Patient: sex M, age 80
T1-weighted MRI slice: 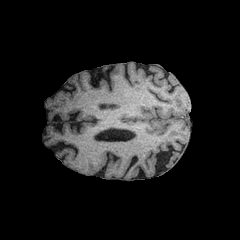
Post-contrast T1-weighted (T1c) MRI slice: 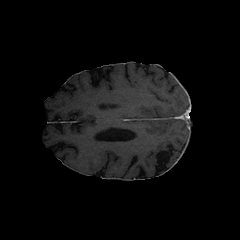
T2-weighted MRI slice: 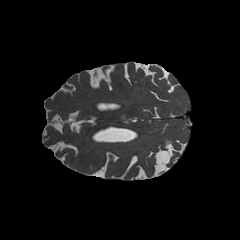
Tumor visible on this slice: no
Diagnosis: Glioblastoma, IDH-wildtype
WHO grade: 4